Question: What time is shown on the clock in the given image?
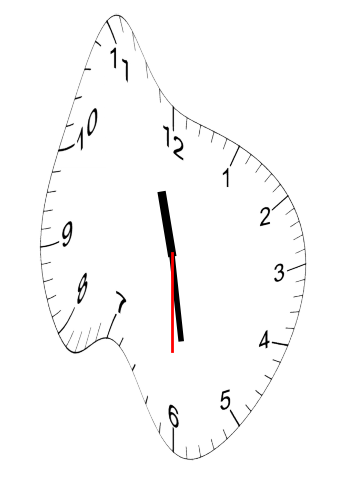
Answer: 11:28:30